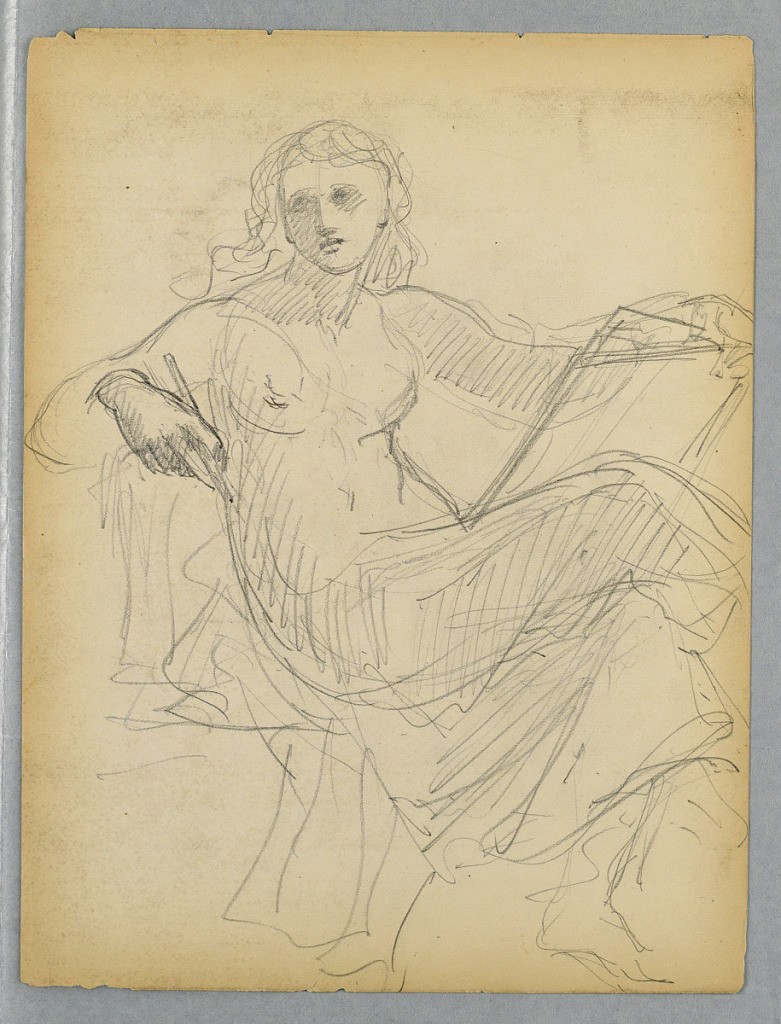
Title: Sketch of Seated Woman for National Academy of Design Tympanum
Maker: Daniel Huntington, American, 1816–1906
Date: ca. 1885–88
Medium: Graphite on cream wove paper
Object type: Drawing
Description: Recto: Woman in drapery, seated, with pencil and slate. Her legs crossed, turned to the right, her head turned slightly to the left. Verso: Horizontal sketch with crossed legs and part of the coat of Mr. Winthrop.